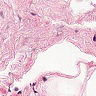
Metastatic tissue present: no